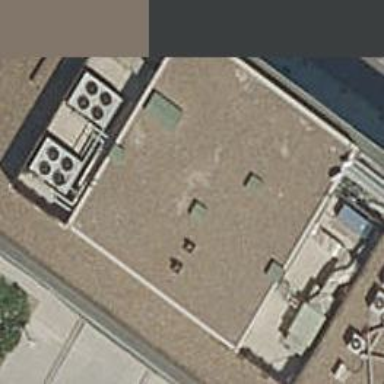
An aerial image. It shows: Commercial building.